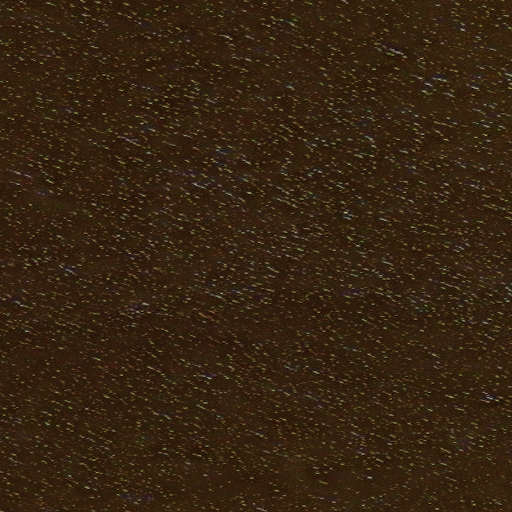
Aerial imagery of island in Alaska named Delenia Island containing only unknown